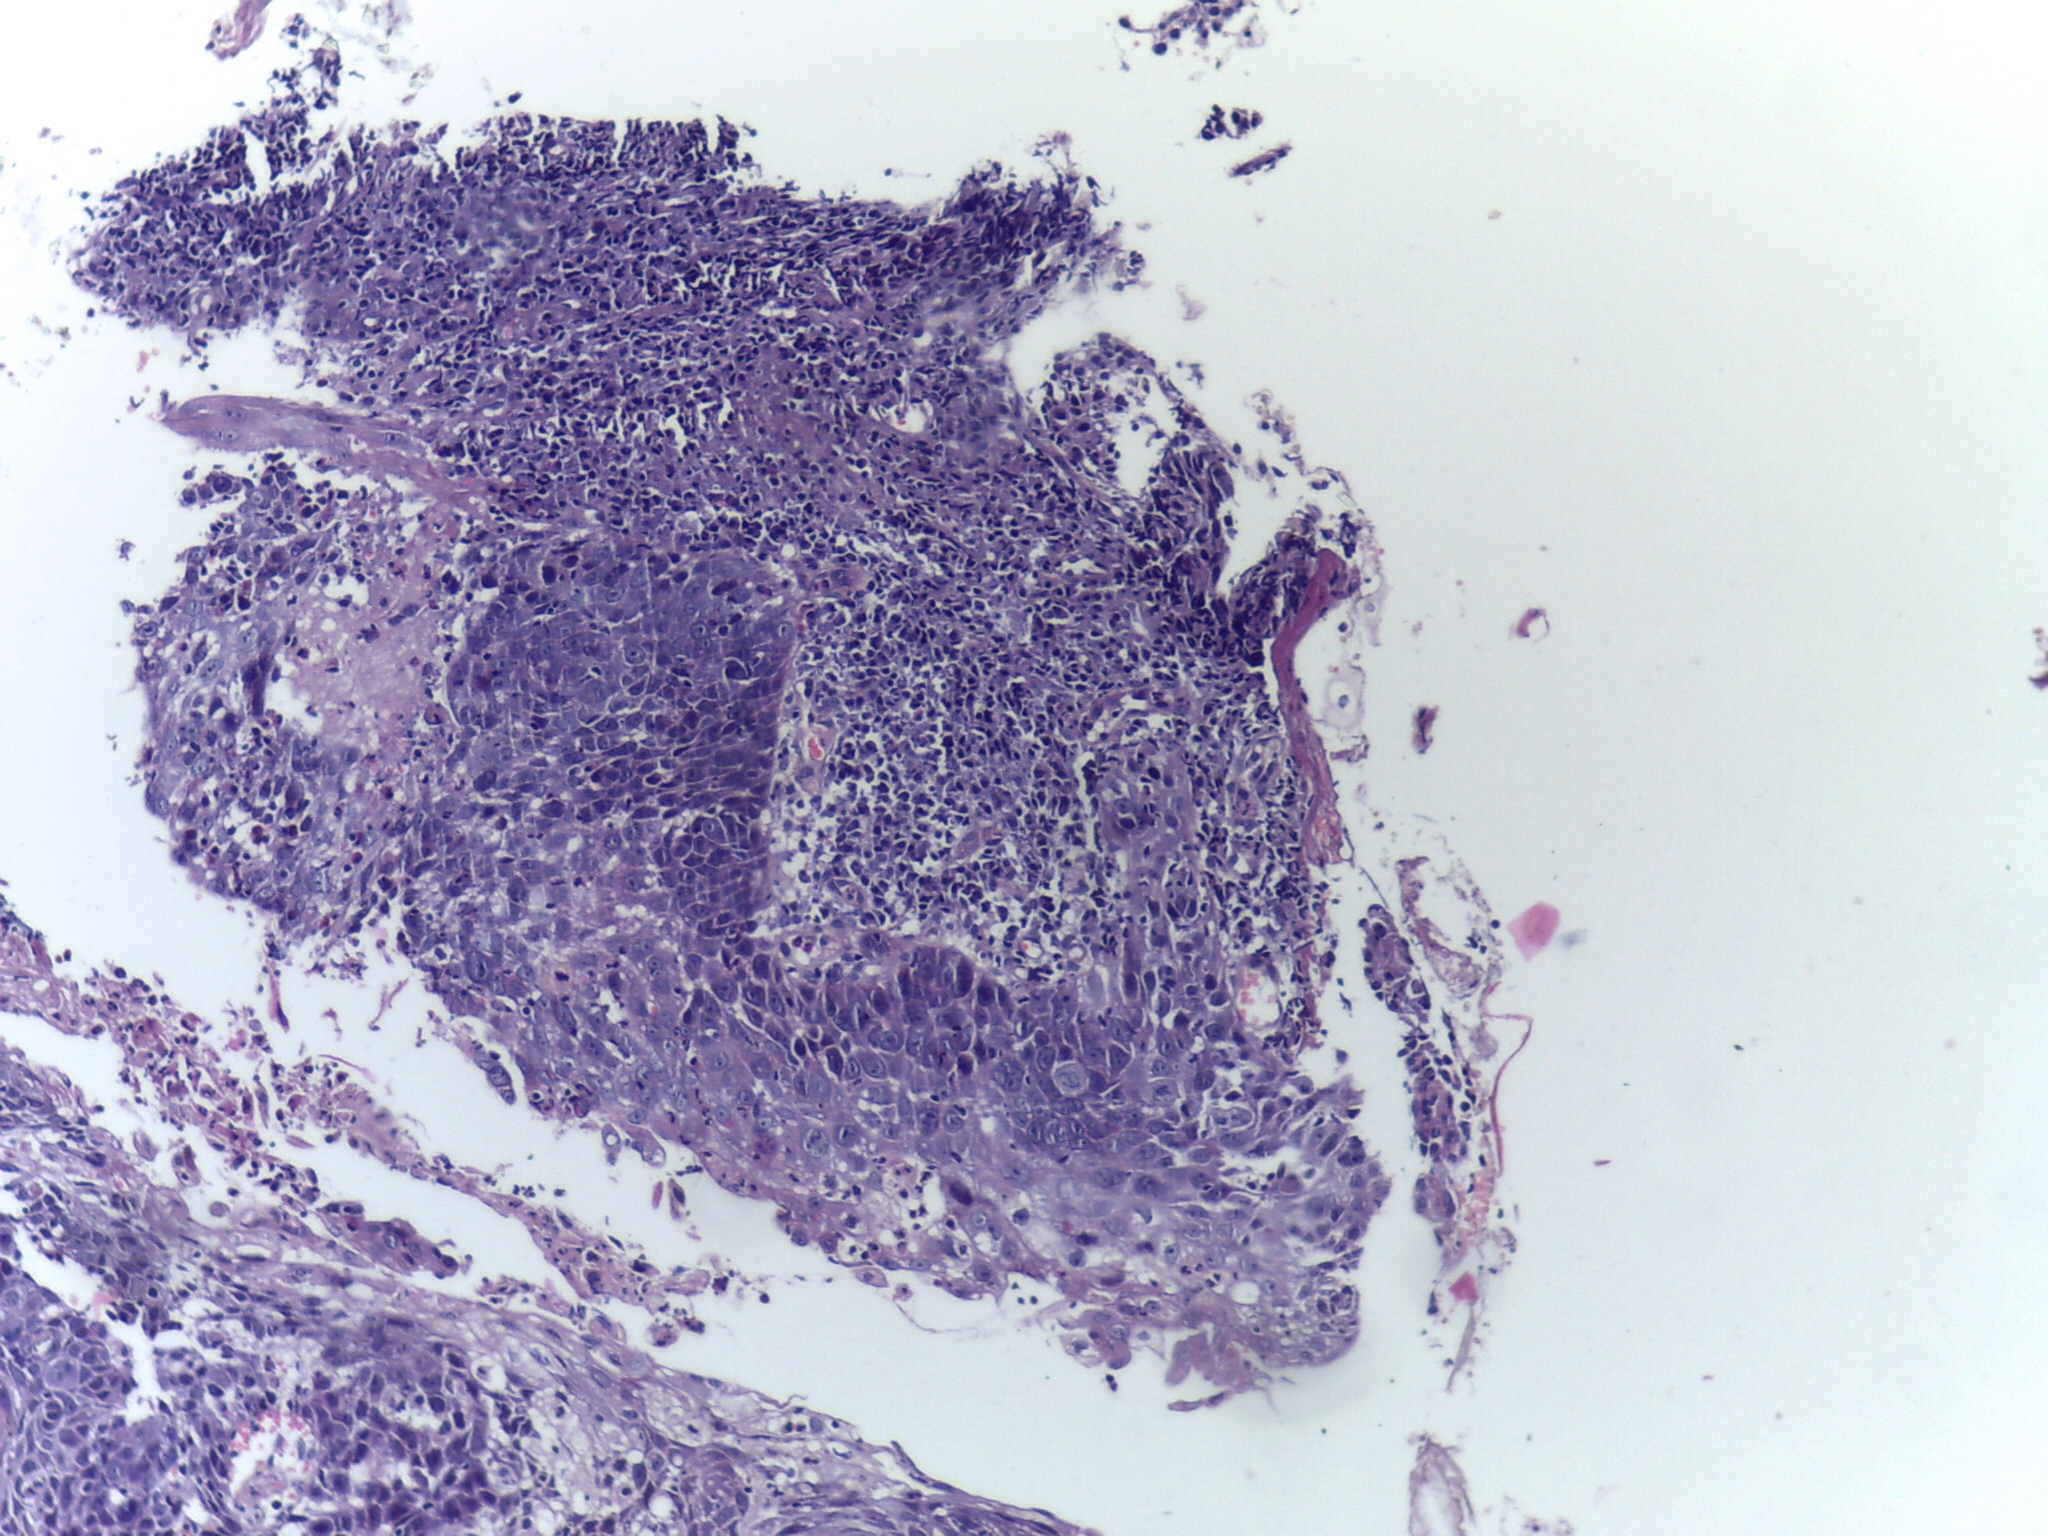
Diagnosis: OSCC